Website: home-depot
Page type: customer-info-address
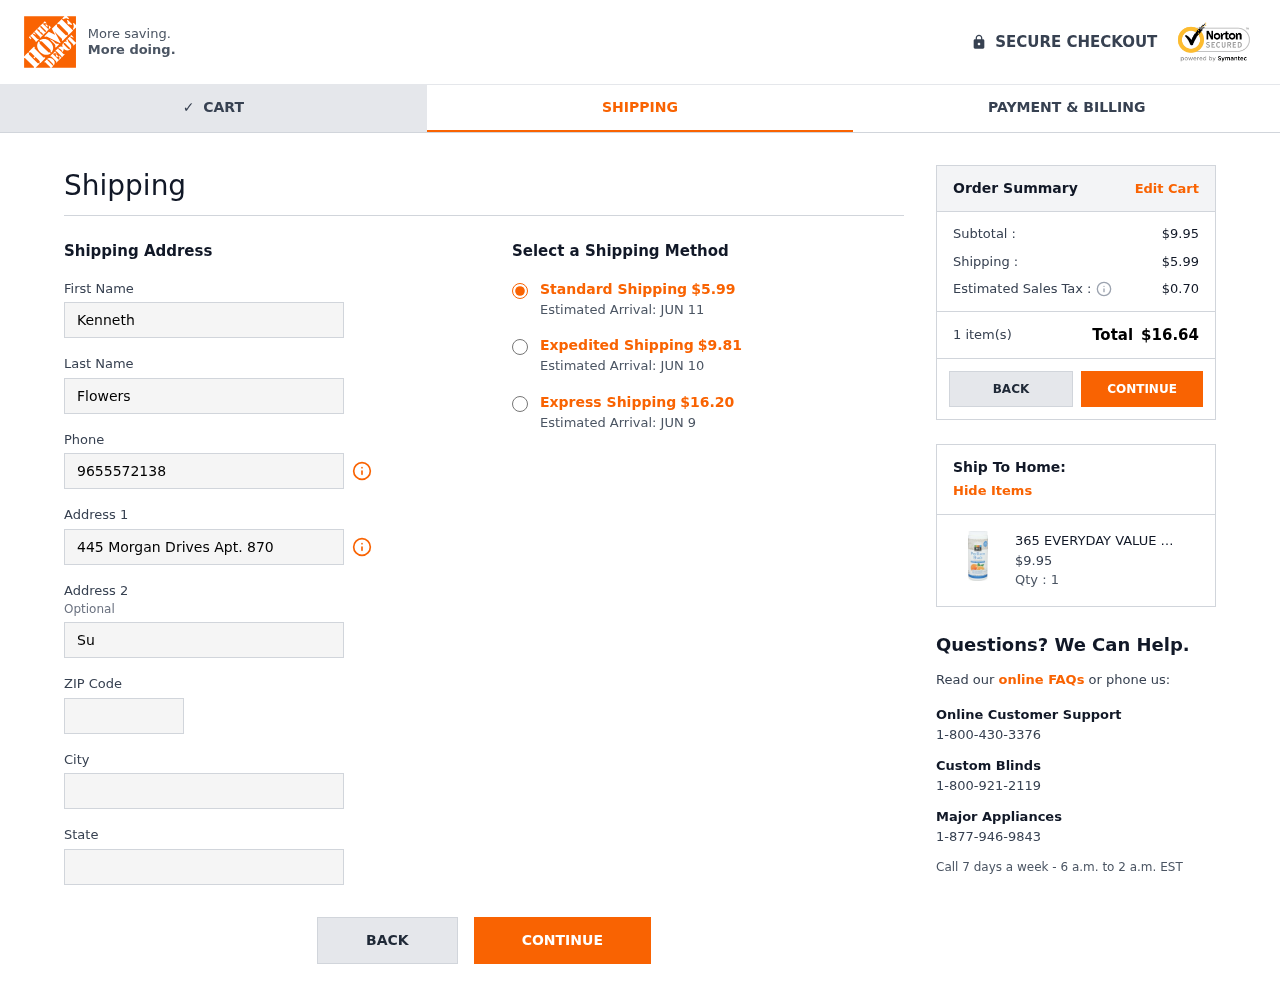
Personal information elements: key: PII_CITY
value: West Christina
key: PII_FIRSTNAME
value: Kenneth
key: PII_LASTNAME
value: Flowers
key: PII_PHONE
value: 9655572138
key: PII_POSTCODE
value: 27215
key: PII_STATE
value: Arizona
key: PII_STREET
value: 445 Morgan Drives Apt. 870
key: PII_STREET2
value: Suite 428
Product elements: key: PRODUCT1_NAME
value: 365 EVERYDAY VALUE Psyllium Husk Powder Orange, 10 OZ
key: PRODUCT1_PRICE
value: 9.95
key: PRODUCT1_QUANTITY
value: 1
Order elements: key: ORDER_SHIPPING_COST
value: $5.99
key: ORDER_DELIVERY_DATE
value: Estimated Arrival: JUN 11
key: ORDER_SHIPPING_COST_EXPEDITED
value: $9.81
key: ORDER_DELIVERY_DATE_EXPEDITED
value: Estimated Arrival: JUN 10
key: ORDER_SHIPPING_COST_EXPRESS
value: $16.20
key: ORDER_DELIVERY_DATE_EXPRESS
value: Estimated Arrival: JUN 9
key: ORDER_SUBTOTAL
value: $9.95
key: ORDER_TAX
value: $0.70
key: ORDER_NUM_ITEMS
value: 1 item(s)
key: ORDER_TOTAL
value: $16.64